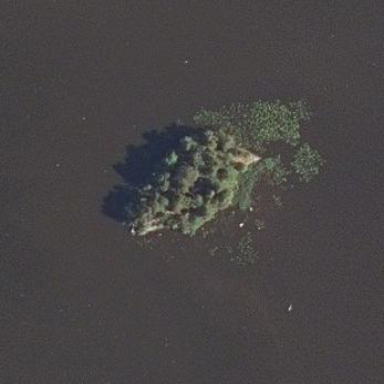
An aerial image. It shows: Islet surrounded by woodland.